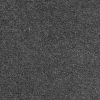
Atmospheric dust classification: dusty